Field crop: tomato
Growth stage: 1
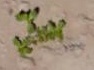
Species: portulaca